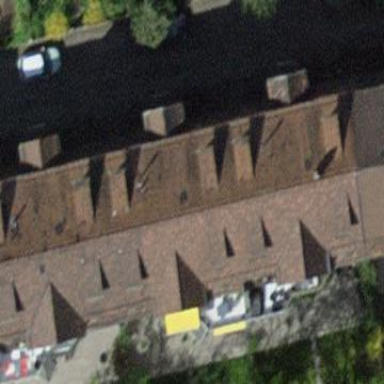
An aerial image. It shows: Building with mansard roof design.